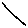
Label: line